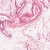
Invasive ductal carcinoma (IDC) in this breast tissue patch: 0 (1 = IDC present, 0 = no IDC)